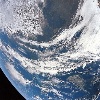
Label: cloud